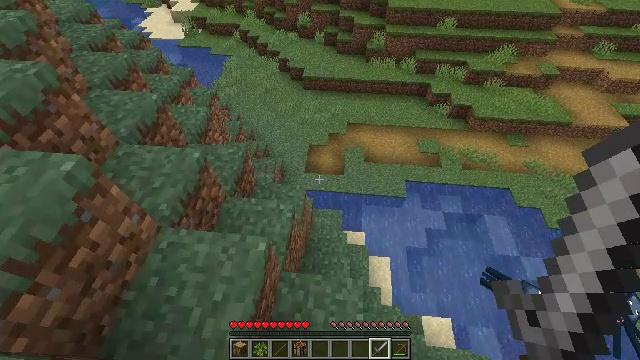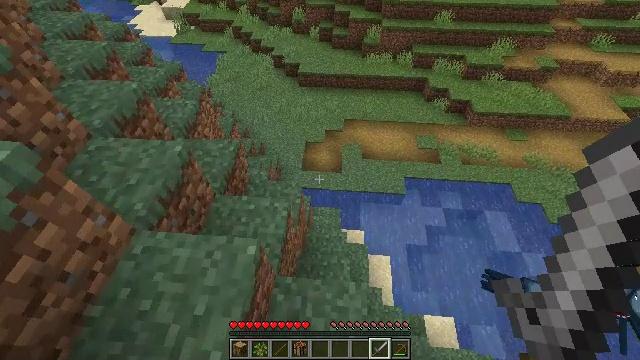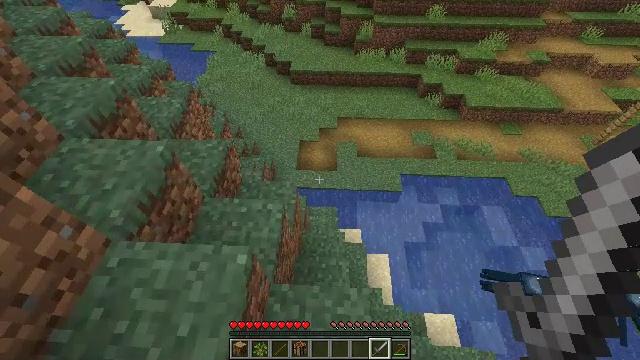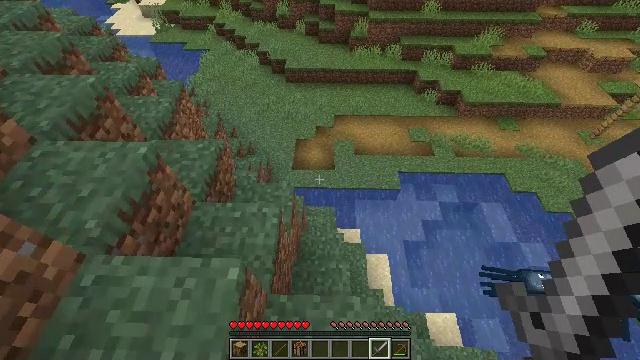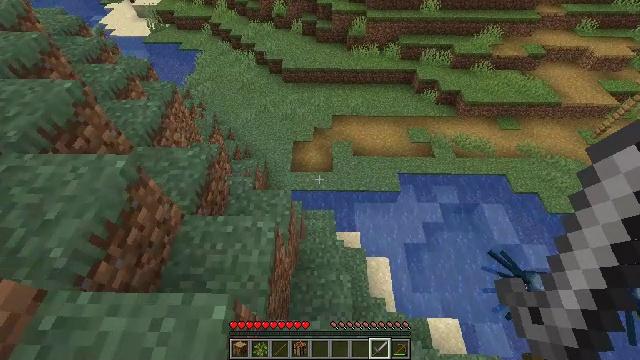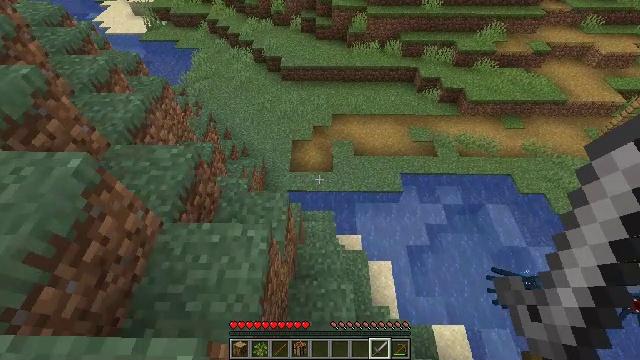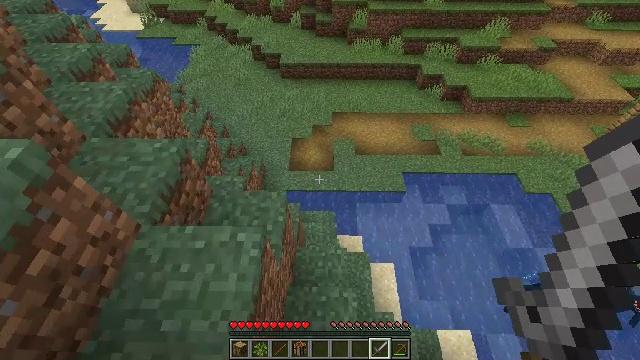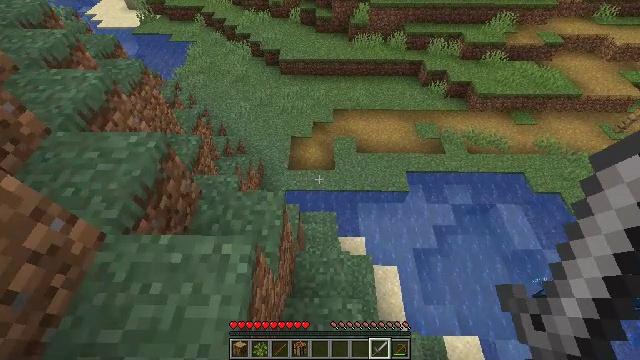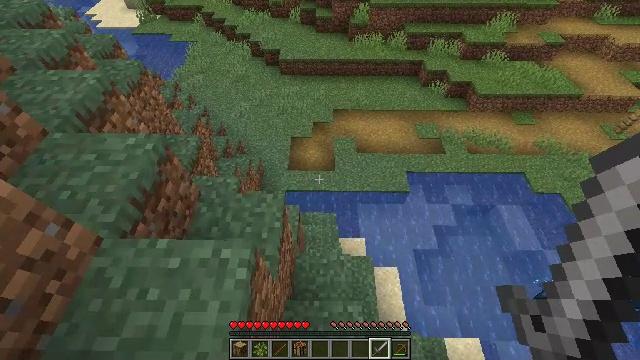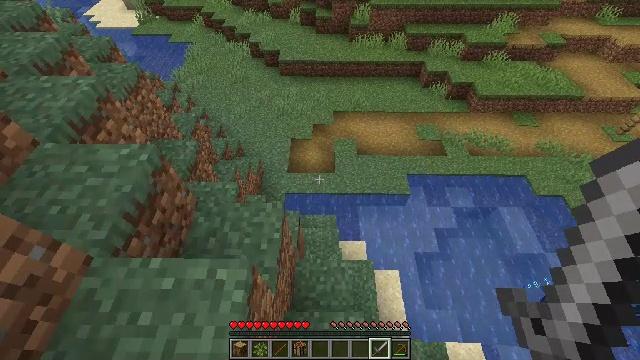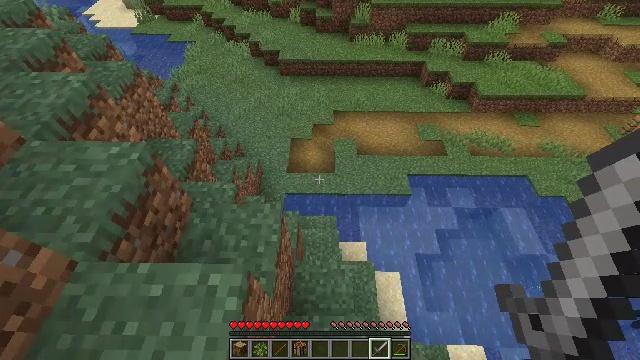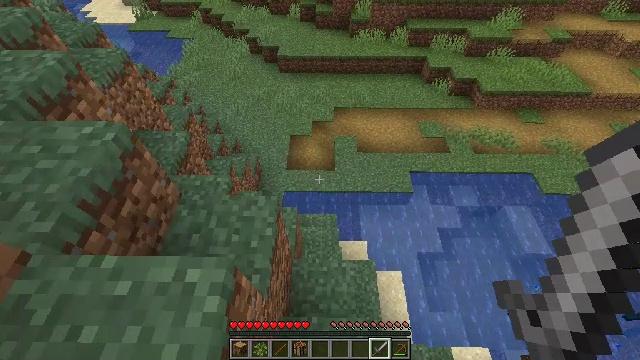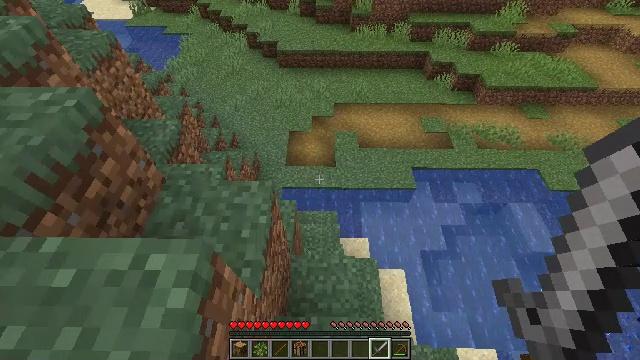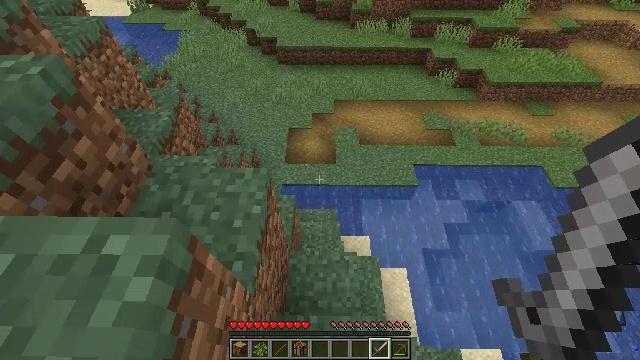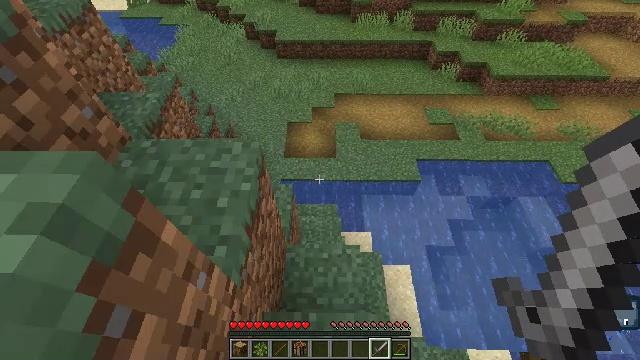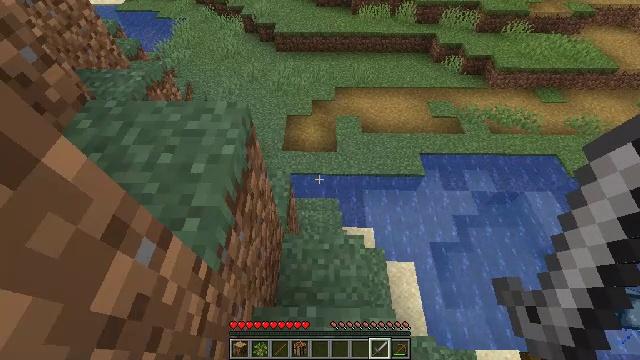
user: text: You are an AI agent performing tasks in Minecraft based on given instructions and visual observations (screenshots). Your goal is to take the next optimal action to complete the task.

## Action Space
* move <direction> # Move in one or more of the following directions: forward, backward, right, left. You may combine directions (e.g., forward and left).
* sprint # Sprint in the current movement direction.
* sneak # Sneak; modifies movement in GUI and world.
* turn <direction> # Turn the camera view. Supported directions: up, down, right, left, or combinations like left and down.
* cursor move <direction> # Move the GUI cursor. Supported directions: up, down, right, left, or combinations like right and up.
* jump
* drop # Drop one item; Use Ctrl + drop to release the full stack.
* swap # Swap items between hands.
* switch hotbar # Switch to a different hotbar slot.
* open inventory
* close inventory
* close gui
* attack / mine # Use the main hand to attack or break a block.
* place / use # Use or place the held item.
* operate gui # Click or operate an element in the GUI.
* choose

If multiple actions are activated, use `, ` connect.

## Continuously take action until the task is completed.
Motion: motion action
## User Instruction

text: Break the yellow bed.
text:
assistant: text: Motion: move forward, turn right
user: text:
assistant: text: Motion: move forward, turn right
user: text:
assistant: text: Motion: move forward, turn right
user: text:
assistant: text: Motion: move forward
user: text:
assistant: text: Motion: move forward
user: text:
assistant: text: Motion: move forward
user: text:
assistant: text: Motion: no_op
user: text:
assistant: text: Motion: no_op
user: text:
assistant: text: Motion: no_op
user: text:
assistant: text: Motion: no_op
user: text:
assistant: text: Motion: no_op
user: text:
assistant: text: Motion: no_op
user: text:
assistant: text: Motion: no_op
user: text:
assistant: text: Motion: no_op
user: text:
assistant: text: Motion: move forward
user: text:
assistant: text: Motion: move forward
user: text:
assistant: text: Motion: move forward
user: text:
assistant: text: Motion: move forward
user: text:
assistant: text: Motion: move forward
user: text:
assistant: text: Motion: move forward
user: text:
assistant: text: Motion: move forward
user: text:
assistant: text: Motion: move forward
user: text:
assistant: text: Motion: move forward, turn left
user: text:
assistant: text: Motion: move forward, turn left
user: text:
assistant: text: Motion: move forward, turn left
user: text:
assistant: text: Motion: move forward, turn left
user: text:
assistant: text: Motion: turn left
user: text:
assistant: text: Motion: turn left
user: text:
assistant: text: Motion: move forward, turn left
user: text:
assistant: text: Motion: move forward, turn left